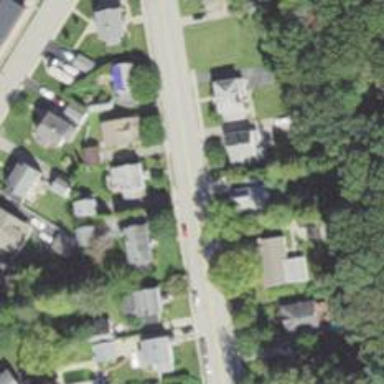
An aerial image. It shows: Residential driveway designated as service road.